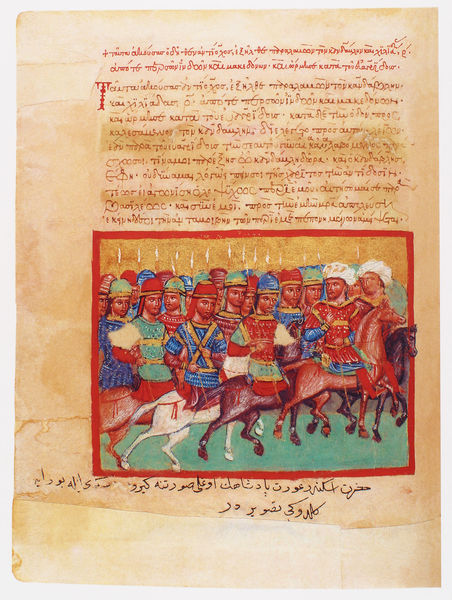
Titel: Der griechische Alexanderroman
Institution: Venedig, Hellenic Institute Codex Gr. 5
Schlagwörter: blau, grün, hüte, kopfbedeckungen, männer, orange, schwarz, türkis, rot, beige, alt, bibel, rahmen, bild, england, pferde, reiter, reiten, schrift, papier, berge, schlacht, soldaten, kerze, grun, foto, buch, seite, illustration, text, uniform, uniformen, waffen, helm, hauben, ritter, armee, heer, rüstung, schimmel, buchseite, pergament, helme, arabisch, mittelalter, krieger, kreuzzug, lanzen, speere, turban, handschrift, latein, buchmalerei, koran, alexander der große, damals, alexanderroman